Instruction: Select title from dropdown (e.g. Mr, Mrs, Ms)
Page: traveler
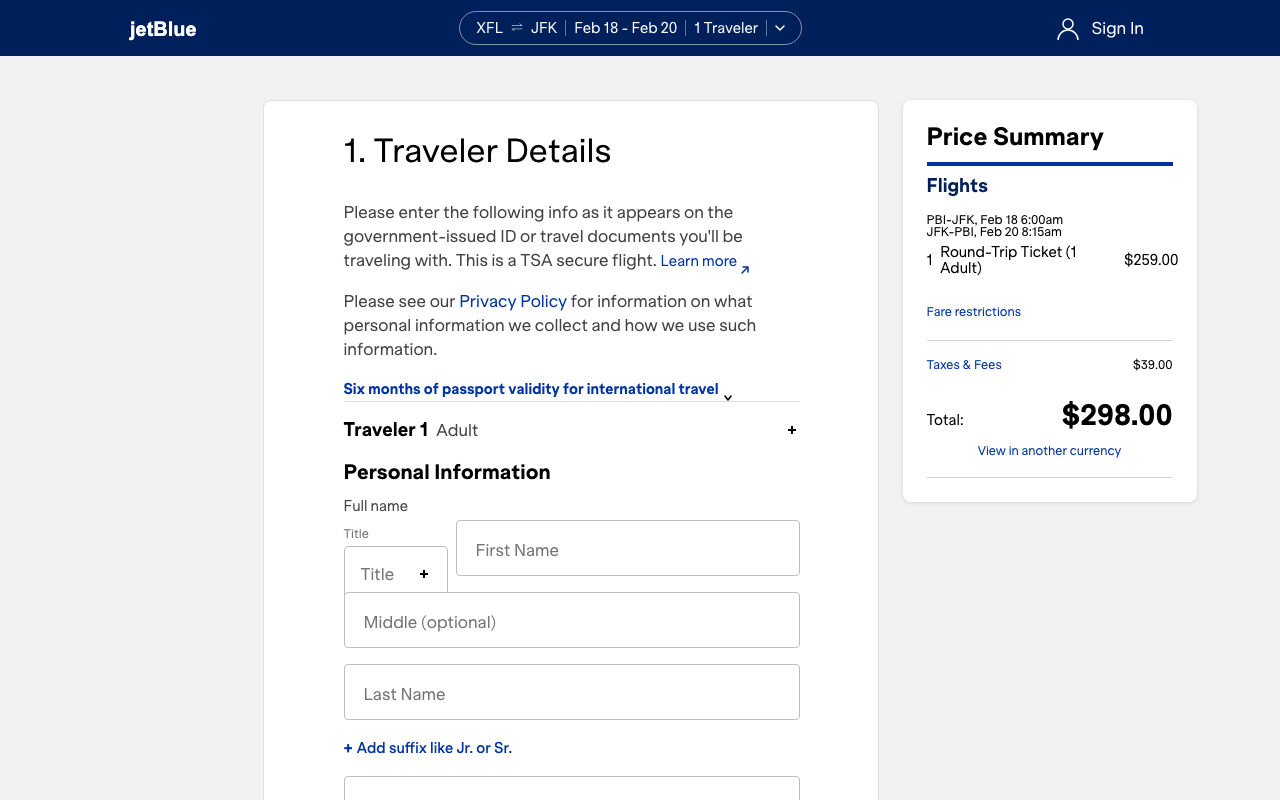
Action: click